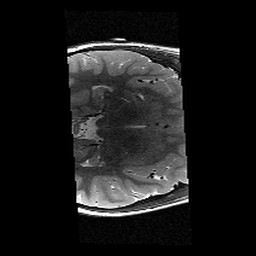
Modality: T2w
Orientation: axial
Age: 10
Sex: female
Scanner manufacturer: siemens
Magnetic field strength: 3 T
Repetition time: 9.23 s
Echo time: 0.067 s